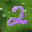
Label: 2